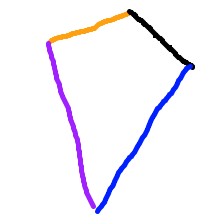
Shape: kite